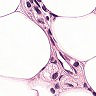
Metastatic tissue present: yes